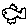
Label: fish